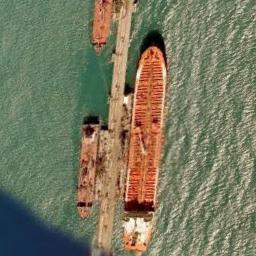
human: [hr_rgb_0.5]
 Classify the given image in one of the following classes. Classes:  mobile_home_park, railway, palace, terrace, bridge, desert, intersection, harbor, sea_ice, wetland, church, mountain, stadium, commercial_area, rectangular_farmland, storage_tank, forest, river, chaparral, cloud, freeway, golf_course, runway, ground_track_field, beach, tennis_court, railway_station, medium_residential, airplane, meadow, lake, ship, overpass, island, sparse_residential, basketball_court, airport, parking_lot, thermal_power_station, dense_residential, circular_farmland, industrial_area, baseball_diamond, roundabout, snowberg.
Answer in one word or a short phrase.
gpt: ship